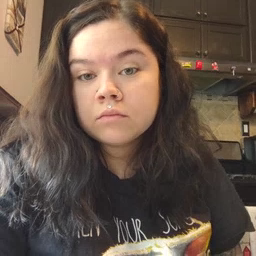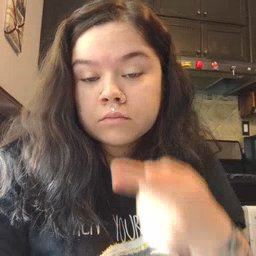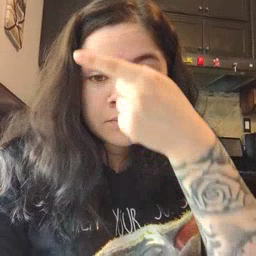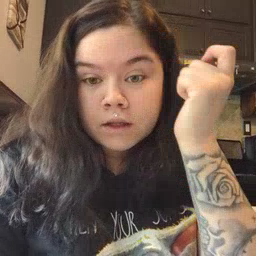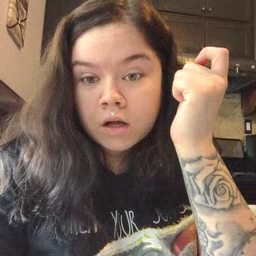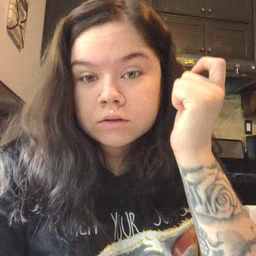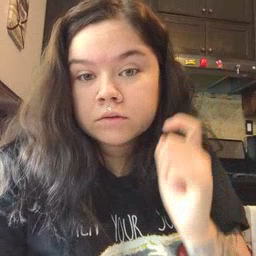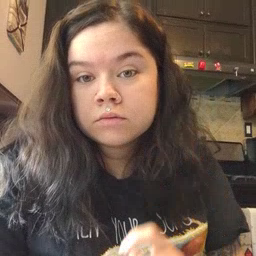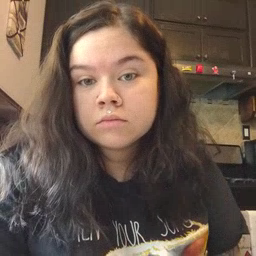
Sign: because